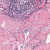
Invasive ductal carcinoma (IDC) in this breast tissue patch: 0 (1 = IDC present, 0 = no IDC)